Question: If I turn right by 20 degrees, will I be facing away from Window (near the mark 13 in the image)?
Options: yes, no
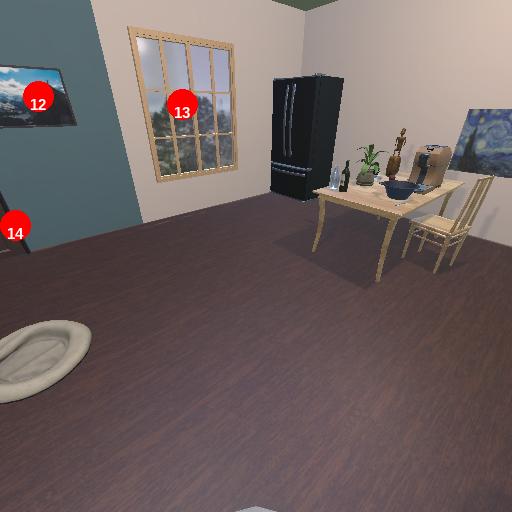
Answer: yes